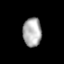
Tissue: lung
Cell type: Others
Senescence score: 0.2198
Nuclear area (px): 527
Mean DAPI intensity: 173.896